Interaction volume radius: 10 \u00c5
Interaction volume height: 20 \u00c5
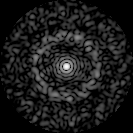
Disorder parameter: 0.8361